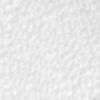
Label: no_change